Field crop: maize
Growth stage: 1
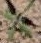
Species: atriplex